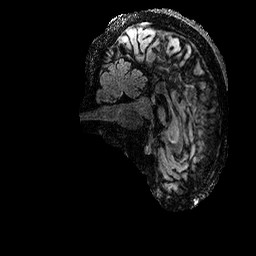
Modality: FLAIR
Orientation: sagittal
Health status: ill
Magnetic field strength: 3 T